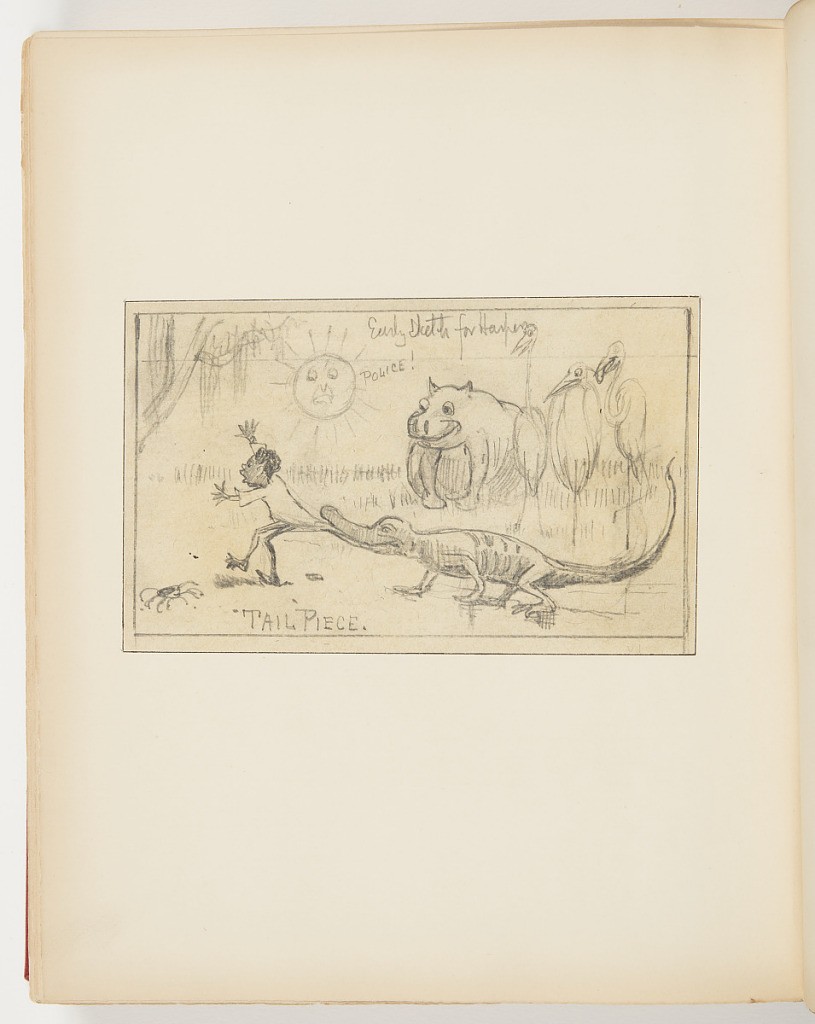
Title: Sketch for "Tail Piece" in "Trump Kards"
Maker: Frederick Stuart Church, American, 1842–1924
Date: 1877
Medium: Graphite on paper
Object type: Ephemera
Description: Background, upper left, sun, surprised, yelling police; right, group of animals watching boy and alligator, hippo and cranes. Foreground, profile of young child facing left, with arms outstretched, as if surprised; right, alligator pulls the bottom of child's shirt. Lower left, sketch of smiling crab.